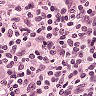
Metastatic tissue present: no